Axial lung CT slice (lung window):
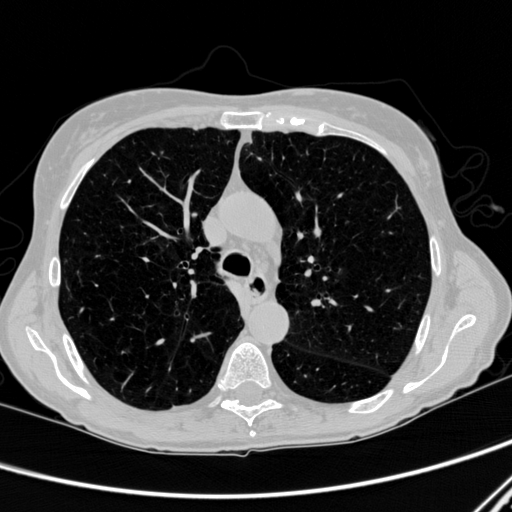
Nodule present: no